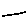
Label: line